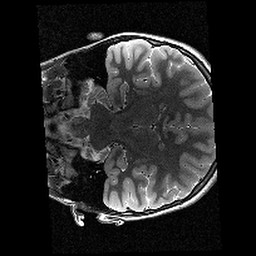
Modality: T2w
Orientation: coronal
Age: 13
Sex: female
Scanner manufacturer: siemens
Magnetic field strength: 3 T
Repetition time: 9.23 s
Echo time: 0.067 s